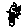
Label: cat